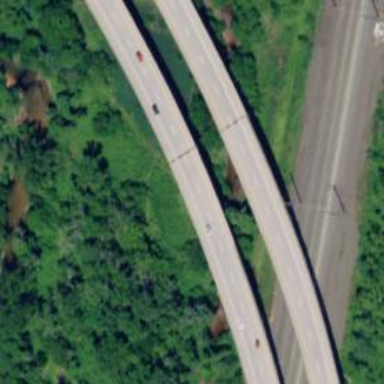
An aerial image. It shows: Bridge over motorway.